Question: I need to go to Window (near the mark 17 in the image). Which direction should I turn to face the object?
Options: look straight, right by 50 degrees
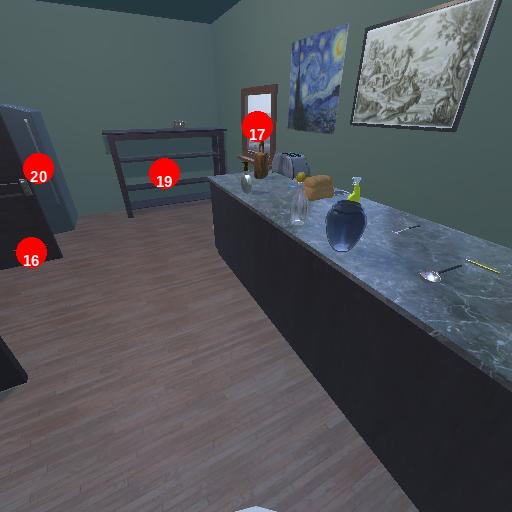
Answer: look straight